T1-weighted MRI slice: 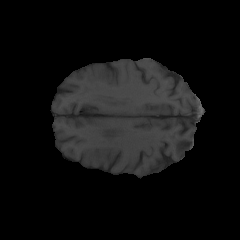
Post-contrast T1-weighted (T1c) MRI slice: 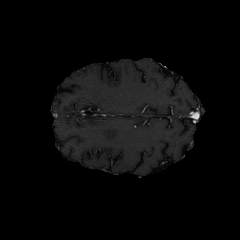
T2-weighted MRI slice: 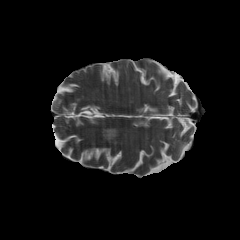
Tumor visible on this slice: no